Interaction volume radius: 5 \u00c5
Interaction volume height: 45 \u00c5
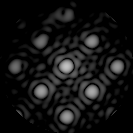
Disorder parameter: 0.04546